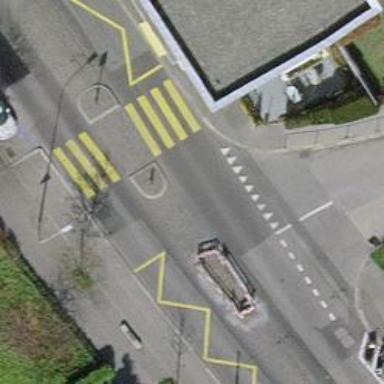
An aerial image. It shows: Uncontrolled road crossing with pedestrian island.